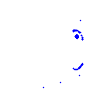
Particle: pion